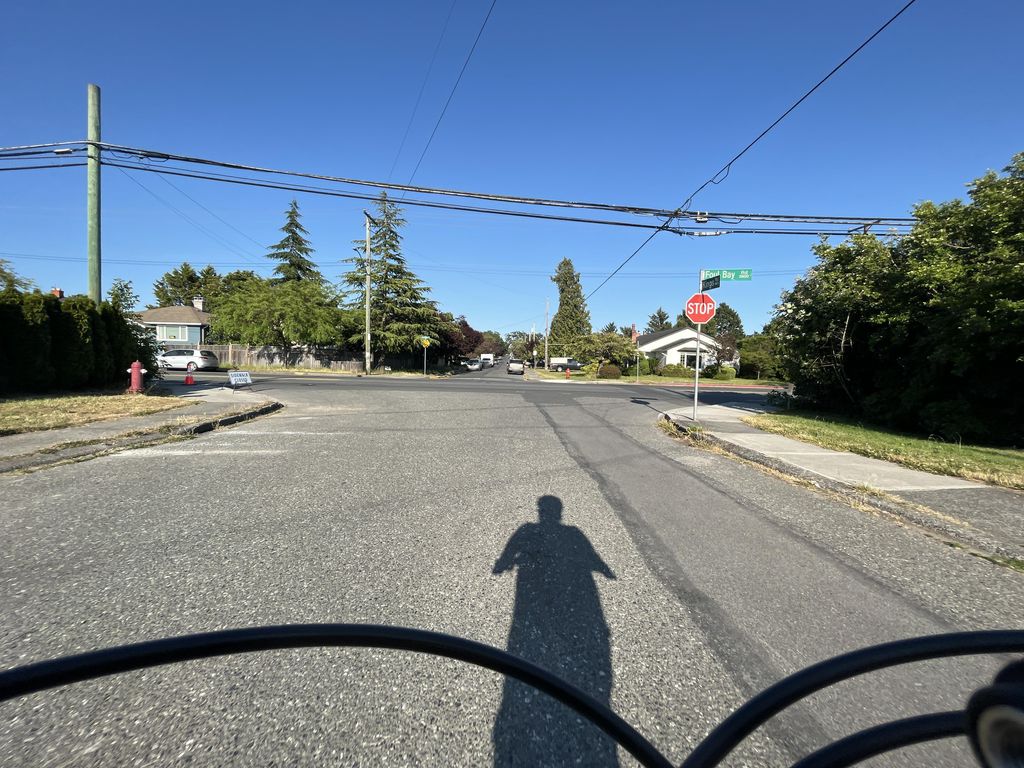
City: victoria